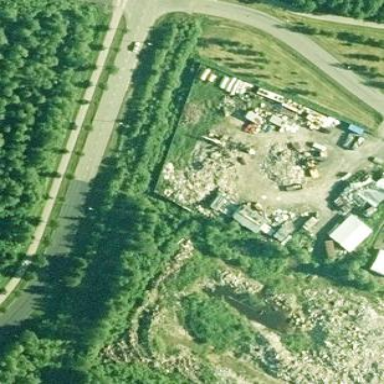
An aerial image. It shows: Warehouse building.